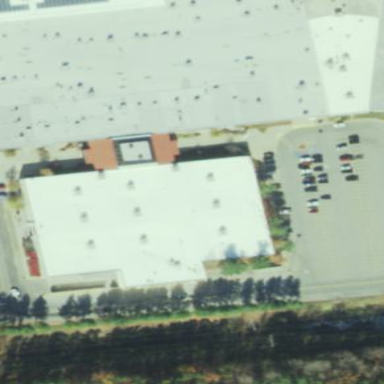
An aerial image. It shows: Department store building.